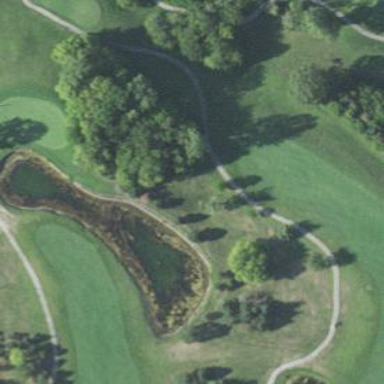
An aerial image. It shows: Golf rough area.